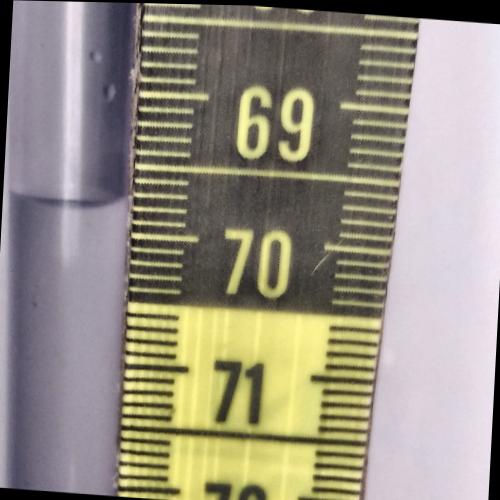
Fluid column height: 69.7 cm